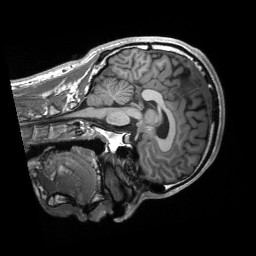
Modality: T1w
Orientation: sagittal
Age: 27
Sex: male
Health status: healthy
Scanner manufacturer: siemens
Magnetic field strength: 3 T
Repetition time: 2.3 s
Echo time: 0.00232 s